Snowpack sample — Snodgrass Mountain, Crested Butte, Colorado (2/4/25, 12:06 PM MST)
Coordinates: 38.923, -106.968
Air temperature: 35 °F
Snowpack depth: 80 cm
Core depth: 50 cm
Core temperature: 30.2 °F
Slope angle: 14°, slope face: 78°
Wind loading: low
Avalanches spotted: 0
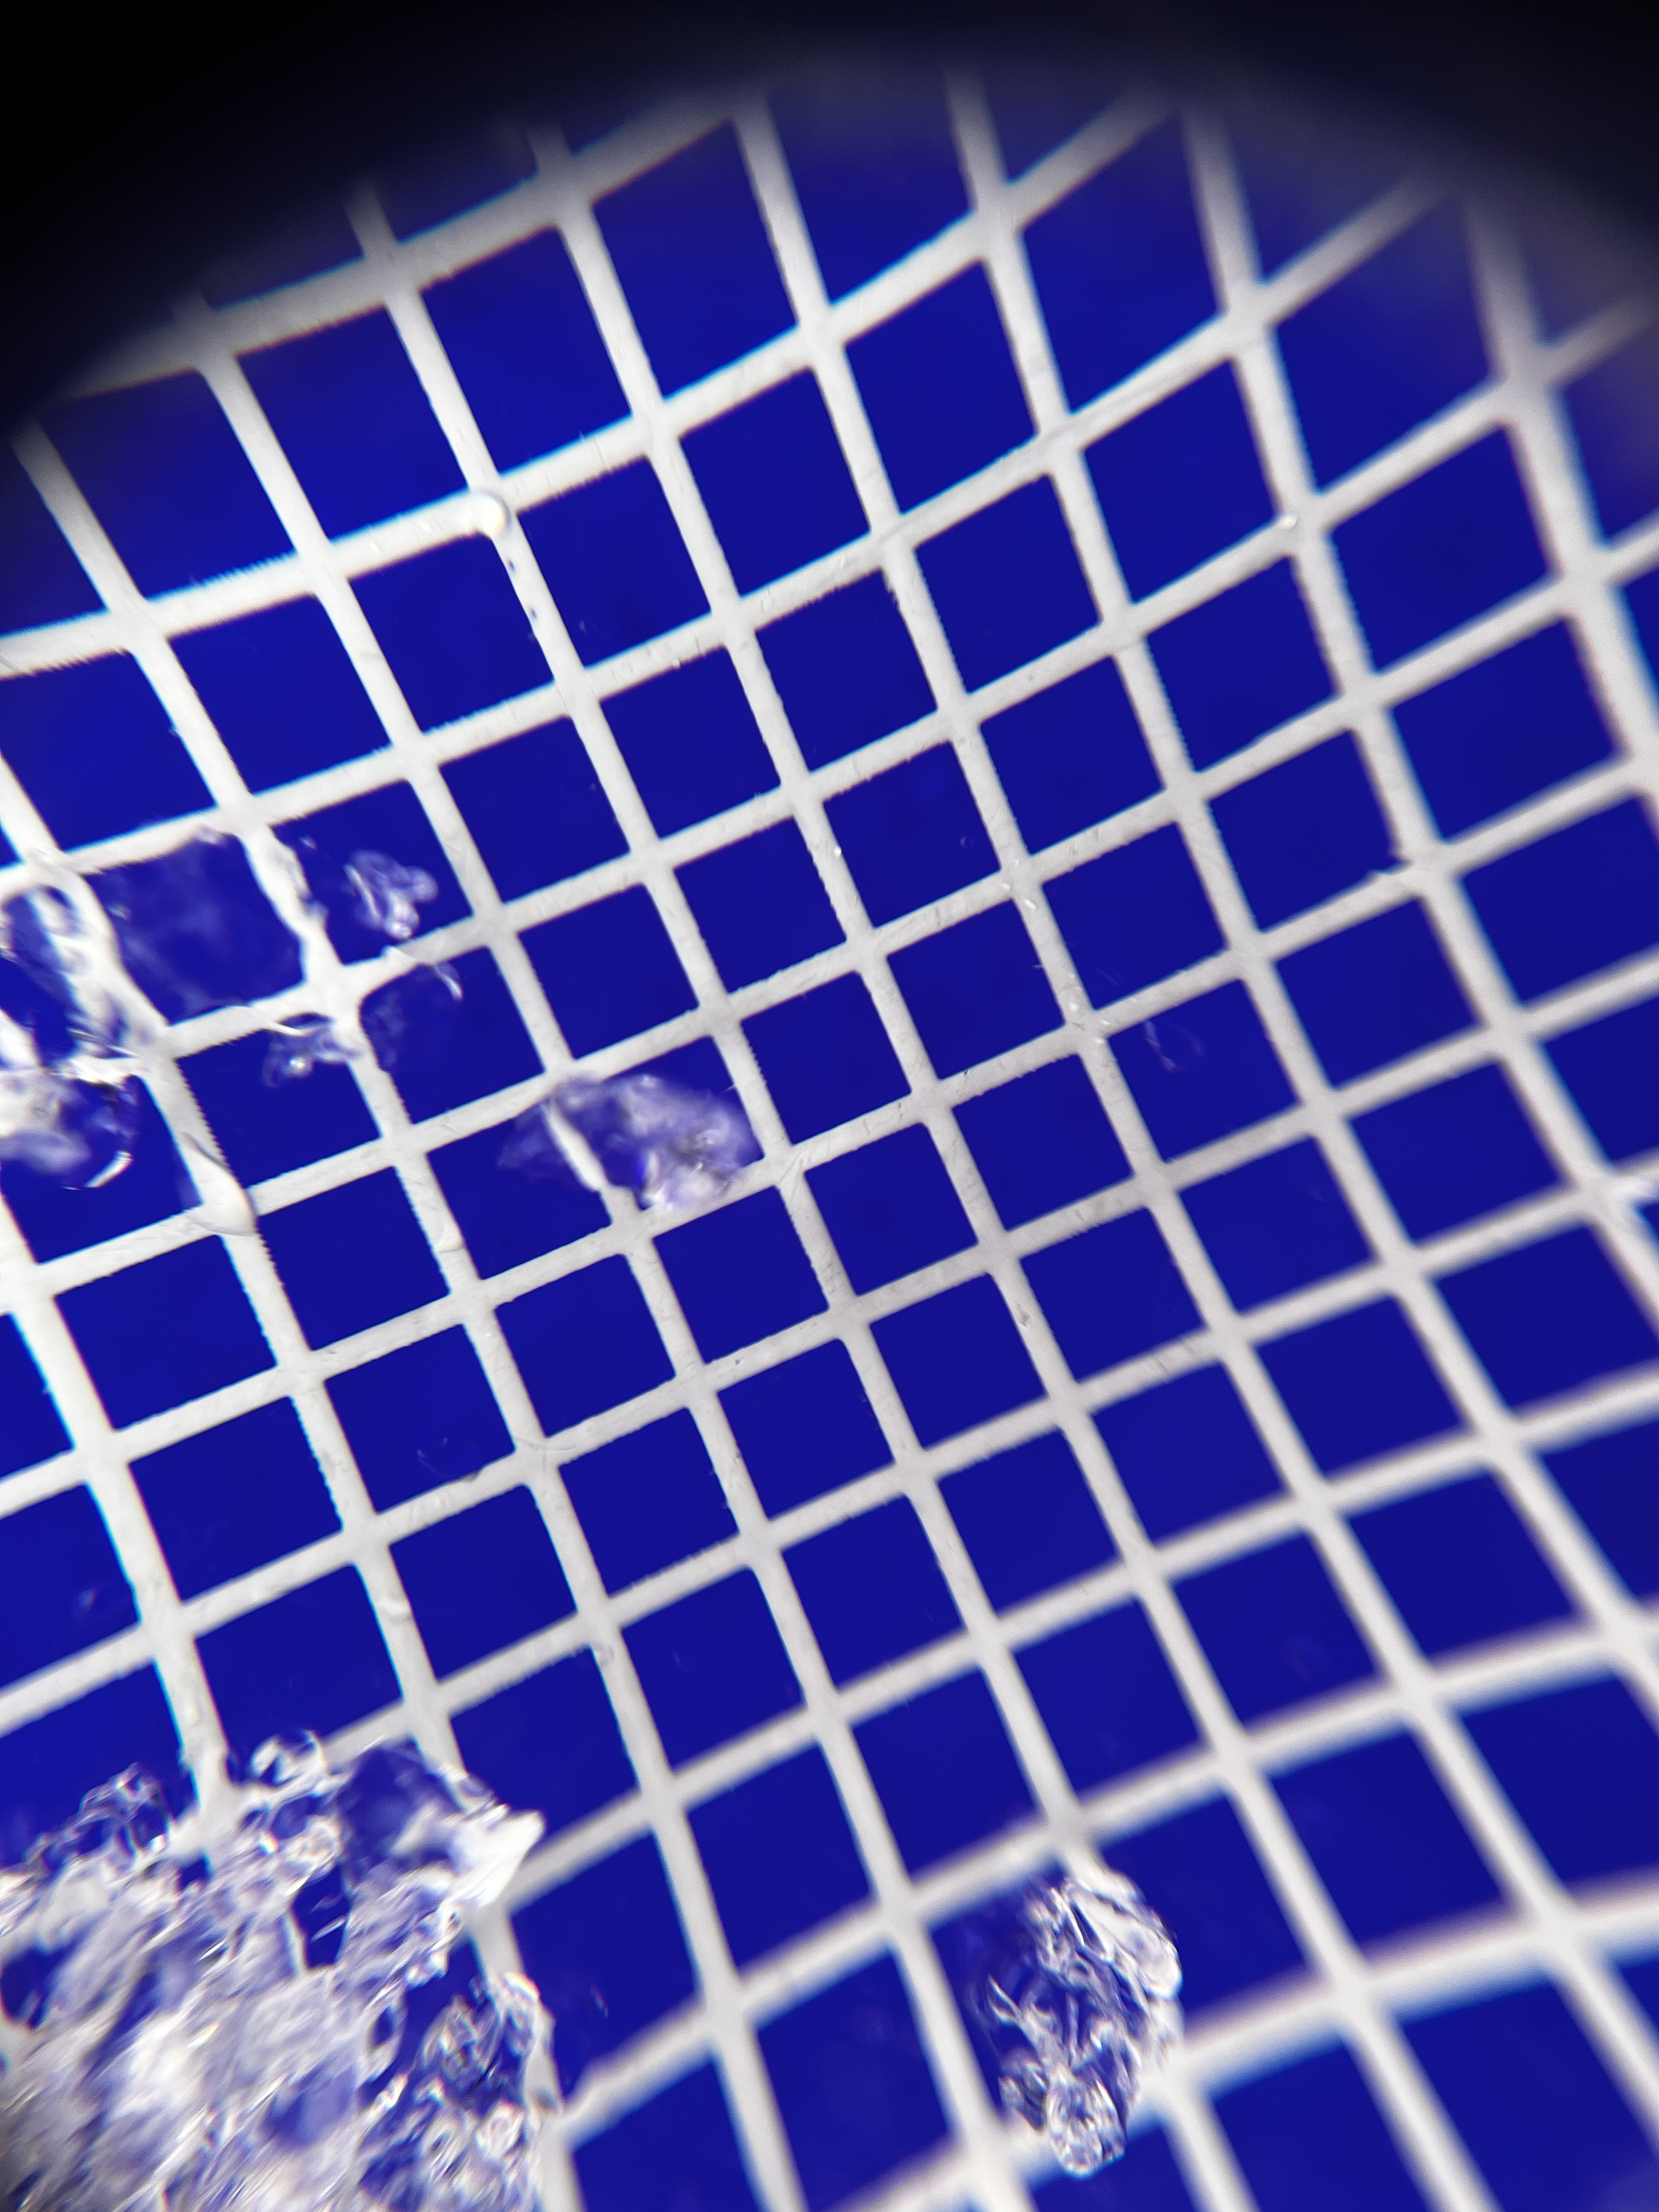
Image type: magnified_profile
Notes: No avalanches nearby, unusually warm weather for the last month reported by residents, Collected 25 yards from treeline